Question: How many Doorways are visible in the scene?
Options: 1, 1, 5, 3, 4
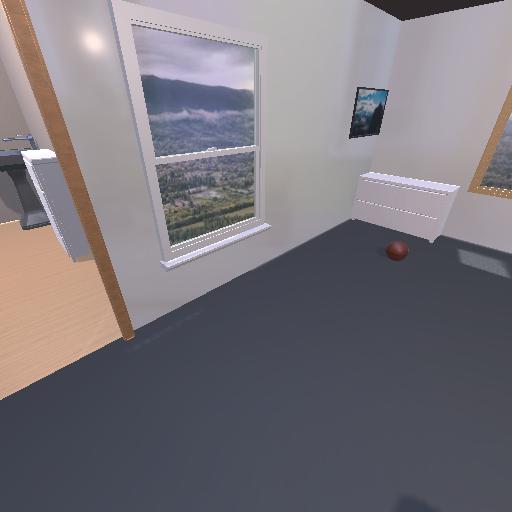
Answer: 1